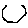
Label: hexagon